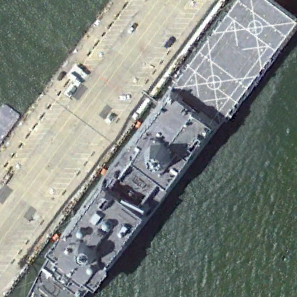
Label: San_Antonio-class_transport_dock